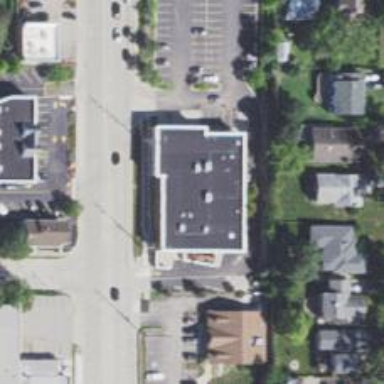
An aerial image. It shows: Pharmacy providing healthcare services.